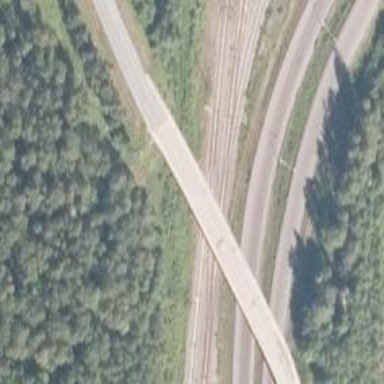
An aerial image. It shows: Railway track of B1 class.